Question: I have created a <URL> over here.

There is a row (no.4) in the the store having empty/null values, but the grid display appears to be collapsed.
code snippet:
'''
function(Grid, Memory) {
var data = [
{ id: 1, name: 'Peter', age:24 },
{ id: 2, name: 'Paul', age: 30 },
{ id: 3, name: 'Mary', age:46 },
{ id: '', name: '', age:'' }
];
var store = new Memory({ data: data });
var options = {
columns: [
/*{ field: 'id', label: 'ID' },*/
{ field: 'name', label: 'Name' },
{ field: 'age', label: 'Age' }
],
store: store
};
new Grid(options, 'gridcontainer');
}
'''
I would like to have blank rows in the grid with the same height as other populated rows.
Is it possible in dGrid?
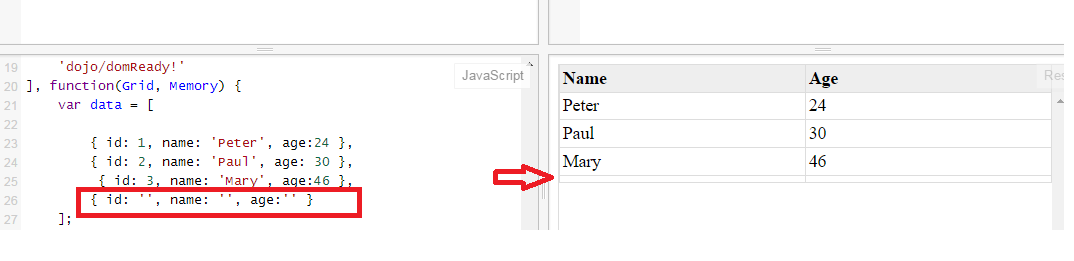
Answer: I believe the reason why blank rows do not have the same height as other rows is that dGrid doesn't actually set a specific height that a row should have. In situations where a cell may need a 2nd row, then the cell would grow in height. If you want a set height, you can add a css attribute to your fiddle that does something like:
'''
#gridcontainer .dgrid-content .dgrid-cell {
height: 24px;
}
'''